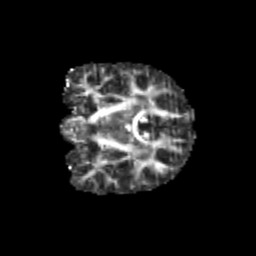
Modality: FA
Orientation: coronal
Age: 10
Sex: male
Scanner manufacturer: siemens
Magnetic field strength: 3 T
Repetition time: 3.8 s
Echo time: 0.07 s